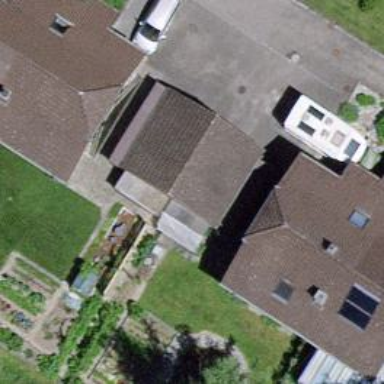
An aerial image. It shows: Garage building.